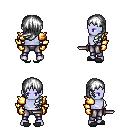
a pixel art fantasy rpg character, male body template, dark elf, purple skin, gold arm armor, metal pants, white left-swept hairstyle, gold gloves, gray slippers, dagger, four views (front, back, left, right), 2x2 character sprite sheet, small pixel art, hard edges, no anti-aliasing